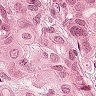
Metastatic tissue present: yes